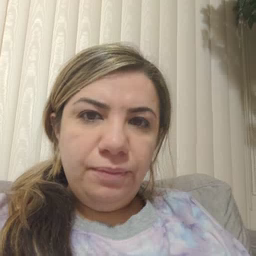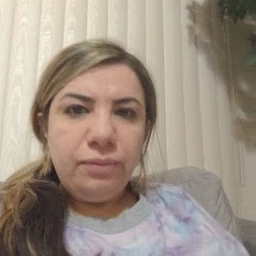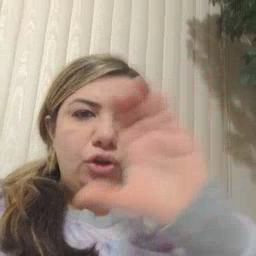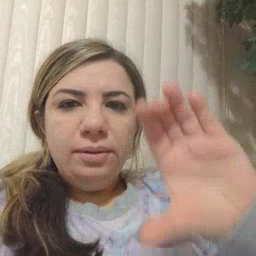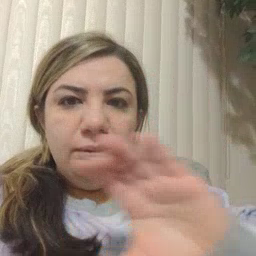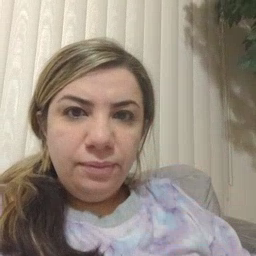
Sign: chocolate